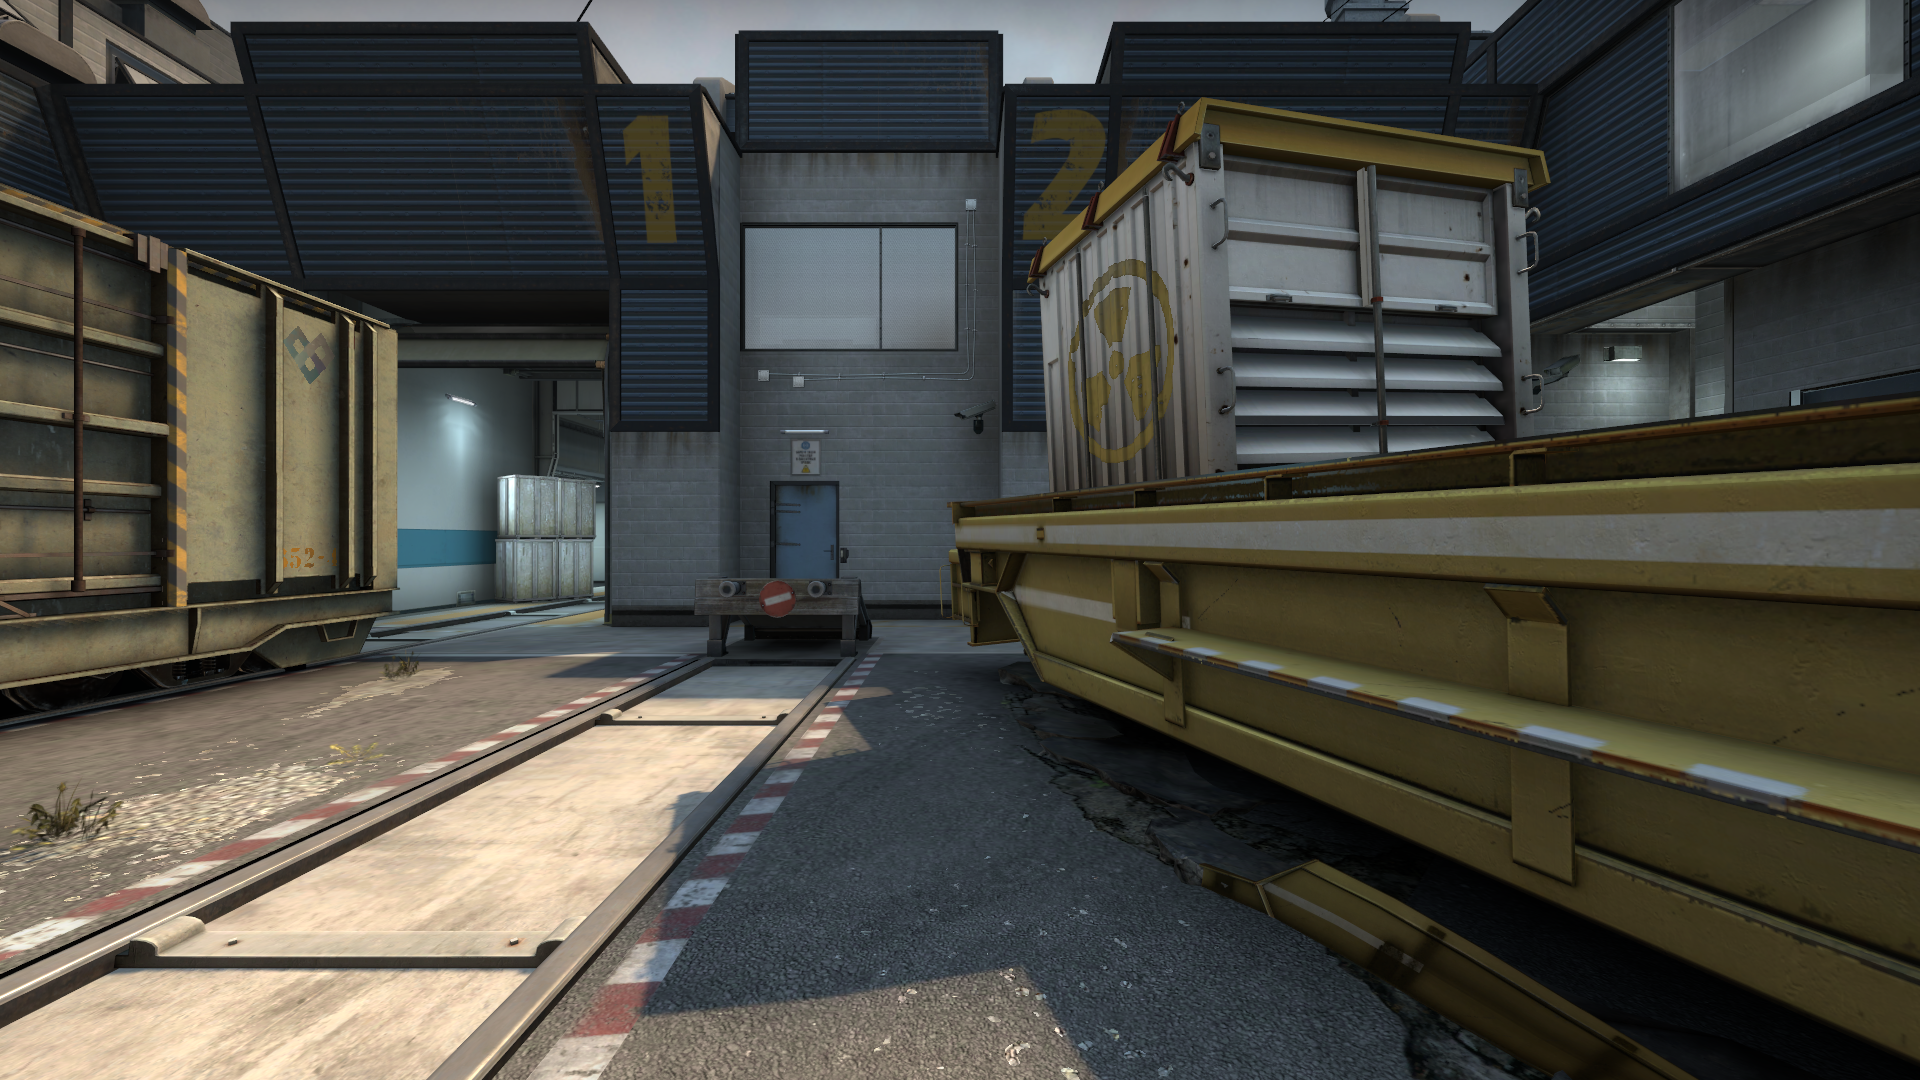
Map: de_train